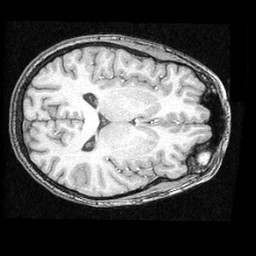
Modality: T1w
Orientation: axial
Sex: female
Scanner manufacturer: ge
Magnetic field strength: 1.5 T
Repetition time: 21 s
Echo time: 0.008 s